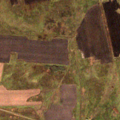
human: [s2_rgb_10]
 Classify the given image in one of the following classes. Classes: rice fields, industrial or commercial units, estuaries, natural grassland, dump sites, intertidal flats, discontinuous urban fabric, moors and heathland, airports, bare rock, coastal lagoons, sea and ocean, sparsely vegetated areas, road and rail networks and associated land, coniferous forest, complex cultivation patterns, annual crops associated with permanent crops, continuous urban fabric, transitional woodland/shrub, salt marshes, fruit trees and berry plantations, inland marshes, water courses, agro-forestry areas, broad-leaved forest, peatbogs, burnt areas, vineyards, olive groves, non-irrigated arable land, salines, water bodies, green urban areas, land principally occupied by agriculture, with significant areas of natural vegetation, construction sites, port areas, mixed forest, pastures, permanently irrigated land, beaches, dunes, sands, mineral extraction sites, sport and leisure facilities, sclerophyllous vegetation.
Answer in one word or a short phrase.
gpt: non-irrigated arable land, natural grassland